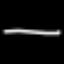
Label: line